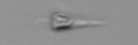
Label: Calciopappus